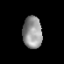
Tissue: prostate
Cell type: T cells
Senescence score: 0.3282
Nuclear area (px): 610
Mean DAPI intensity: 146.766